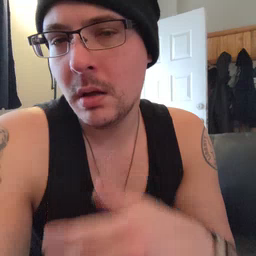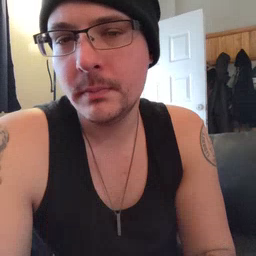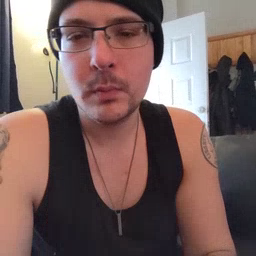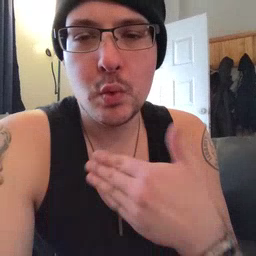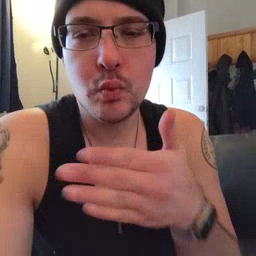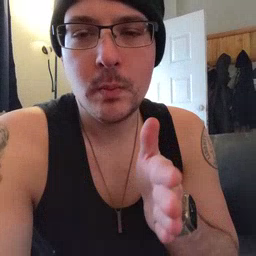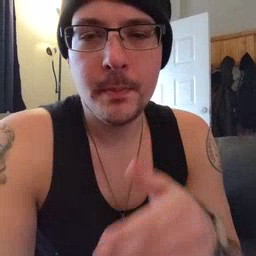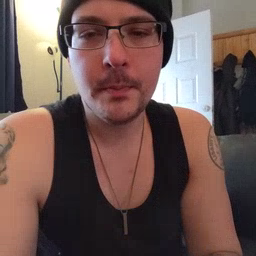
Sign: room